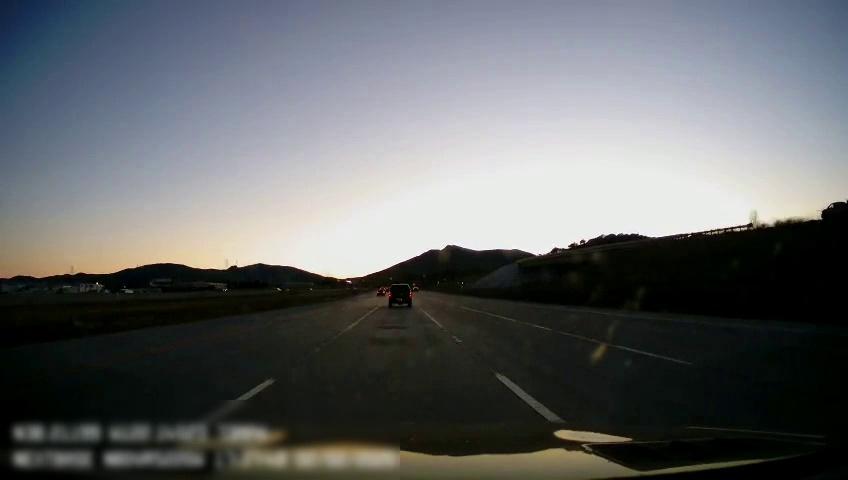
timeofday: Dusk/Dawn/Twilight
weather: Sunny
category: Drivable Space
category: Drivable Space
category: Vehicles | Car
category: Vehicles | SUV
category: Lanes | Alternate Lane
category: Lanes | Current Lane
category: Lanes | Current Lane
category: Lanes | Alternate Lane
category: Lanes | Alternate Lane